Question: I used the code below to set the height of header view of UITableView
'''
- (CGFloat)tableView:(UITableView *)tableView
heightForHeaderInSection:(NSInteger)section
{
CGFloat height = 0.0; //
return height;
}
'''
but it display abnormal, shown as below

there is a white block, your comment welcome
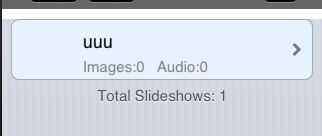
Answer: You should return 'nil' from your implementation of '- (UIView *)tableView:(UITableView *)tableView viewForHeaderInSection:(NSInteger)section'
'''
//return header view for specified section of table view
- (UIView *)tableView:(UITableView *)tableView viewForHeaderInSection:(NSInteger)section
{
//check header height is valid
if([self tableView:tableView heightForHeaderInSection:section] == 0.0)
{
//bail
return nil;
}
//create header view
UIView *view = [[UIView alloc] initWithFrame:CGRectMake(0.0, 0.0, self.view.frame.size.width, [self tableView:tableView heightForHeaderInSection:section])];
//
//return header view
return view;
}
'''